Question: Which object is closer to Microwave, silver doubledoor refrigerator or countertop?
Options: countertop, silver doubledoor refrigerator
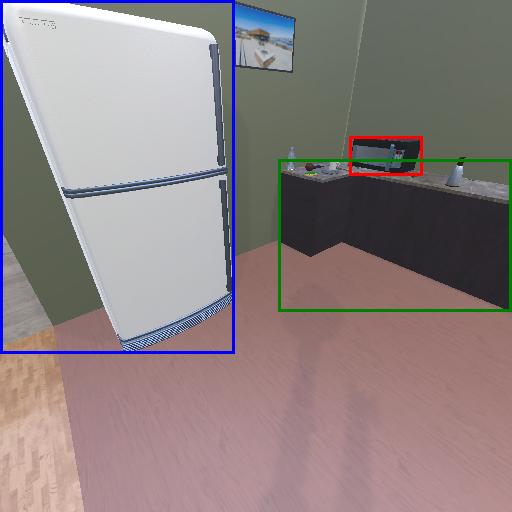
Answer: countertop